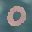
Label: 0